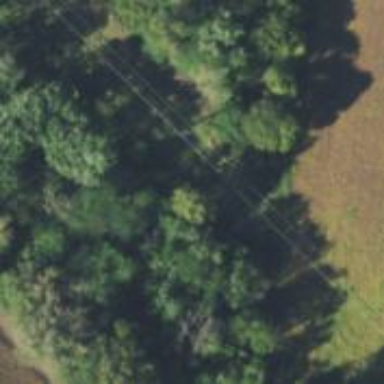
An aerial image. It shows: Power pole.